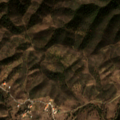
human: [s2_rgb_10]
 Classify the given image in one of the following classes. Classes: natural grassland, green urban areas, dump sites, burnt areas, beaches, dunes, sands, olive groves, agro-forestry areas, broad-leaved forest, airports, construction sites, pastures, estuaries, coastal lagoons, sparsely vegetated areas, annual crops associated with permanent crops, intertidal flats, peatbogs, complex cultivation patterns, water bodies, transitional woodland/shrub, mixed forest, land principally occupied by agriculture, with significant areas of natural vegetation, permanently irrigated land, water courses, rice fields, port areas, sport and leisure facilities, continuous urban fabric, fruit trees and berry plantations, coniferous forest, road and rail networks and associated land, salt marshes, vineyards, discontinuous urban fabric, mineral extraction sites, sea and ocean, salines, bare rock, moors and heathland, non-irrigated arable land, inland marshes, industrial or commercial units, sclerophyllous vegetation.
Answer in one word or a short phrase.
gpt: land principally occupied by agriculture, with significant areas of natural vegetation, broad-leaved forest, sclerophyllous vegetation, transitional woodland/shrub